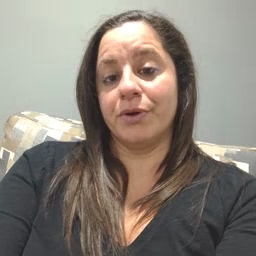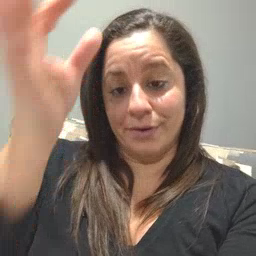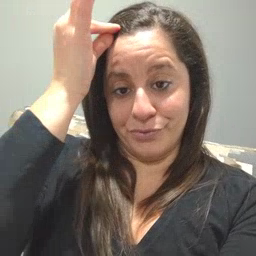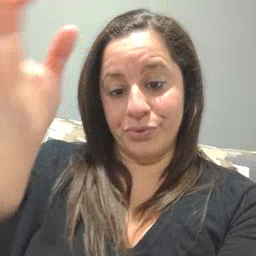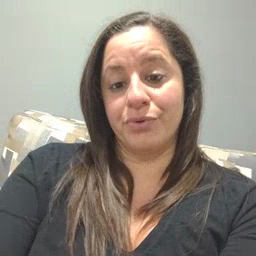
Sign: hair